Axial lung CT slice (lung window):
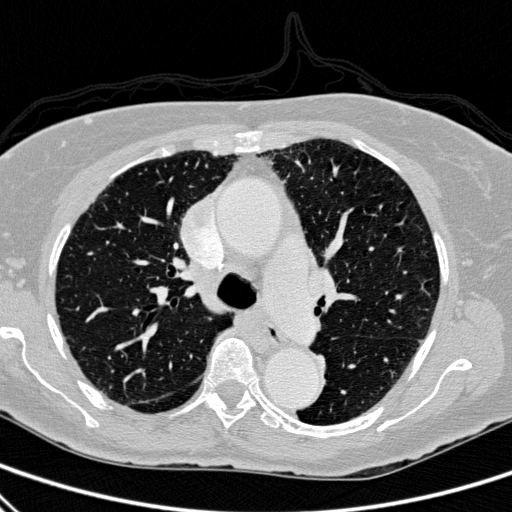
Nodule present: no